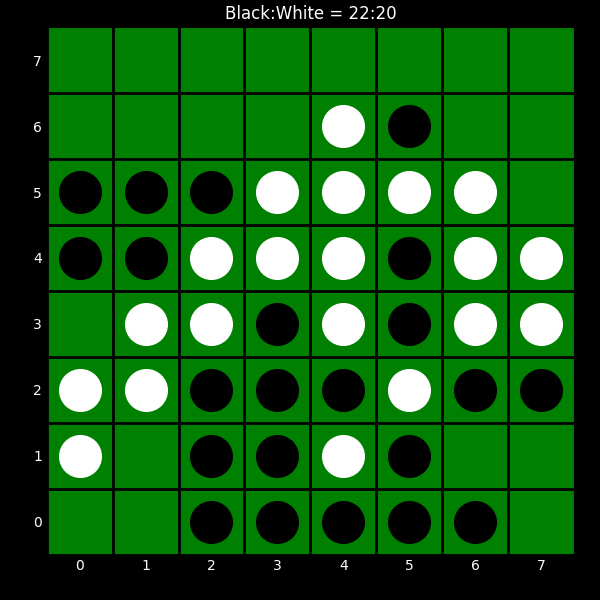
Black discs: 22
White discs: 20